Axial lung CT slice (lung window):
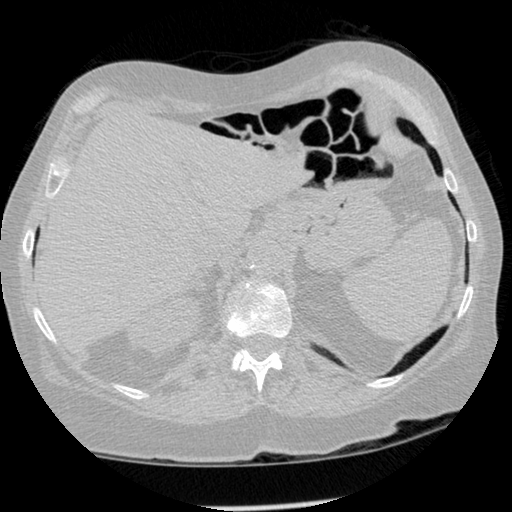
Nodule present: no